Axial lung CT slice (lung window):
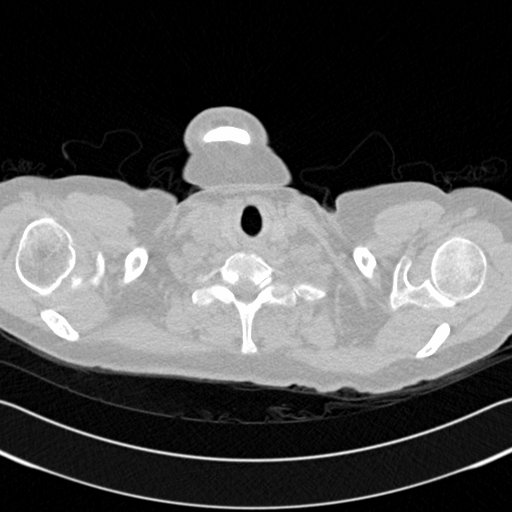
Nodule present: no